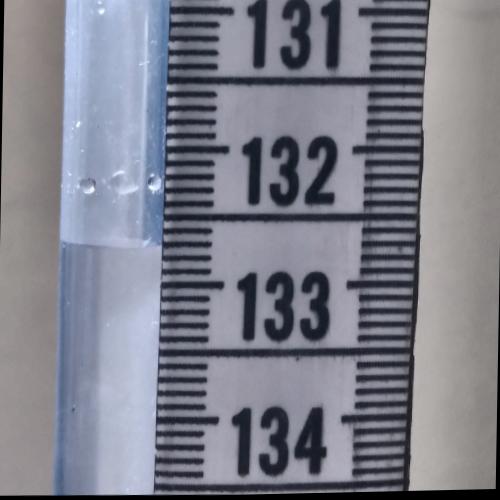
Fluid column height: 132.7 cm